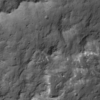
Label: not_dusty